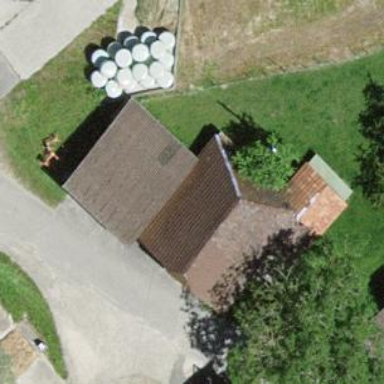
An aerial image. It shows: Barn.